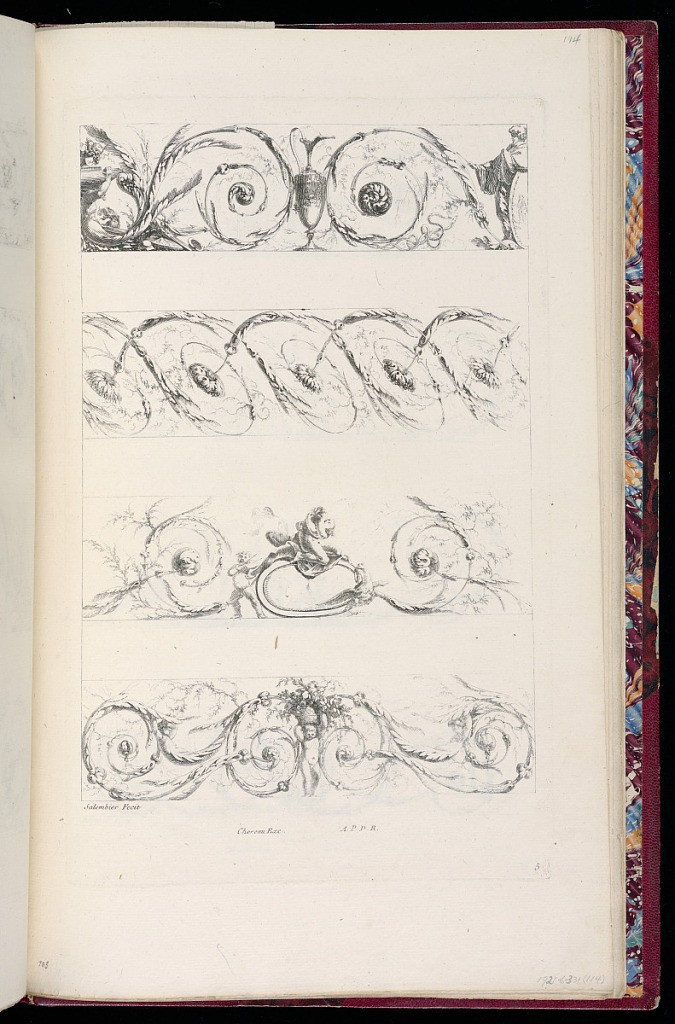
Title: Designs for Friezes
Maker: Henri Sallembier, French, ca. 1753 - 1820
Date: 1777-1778
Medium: Etching on off-white laid paper
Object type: Print
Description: Four designs for friezes decorated with ornament motifs including scrolling acanthus leaves, rosettes, ewers, Eros, an amorous couple, doves, and bouquet of flowers. The plate is signed and numbered.